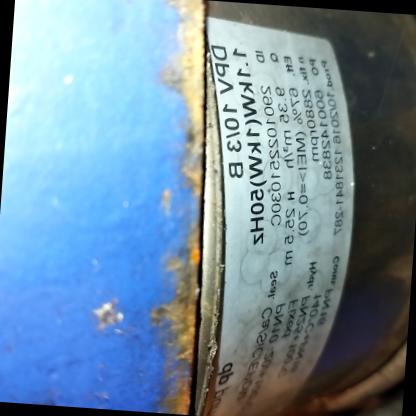
Klasa: tabliczka-znamionowa